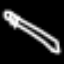
Label: pencil